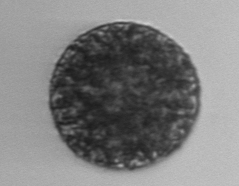
Label: Vicicitus_globosus